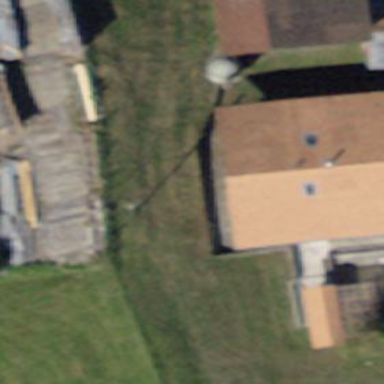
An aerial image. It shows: Farm building.